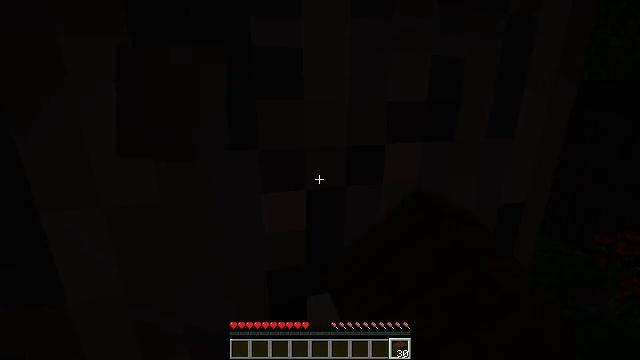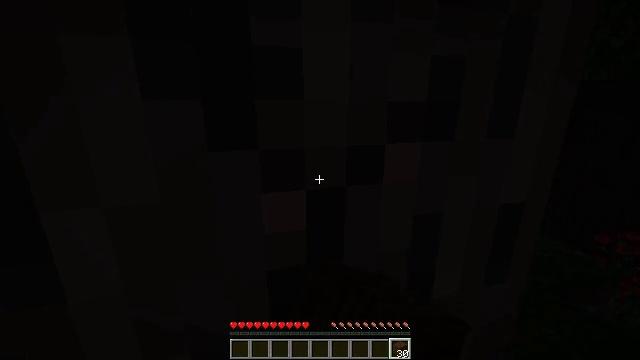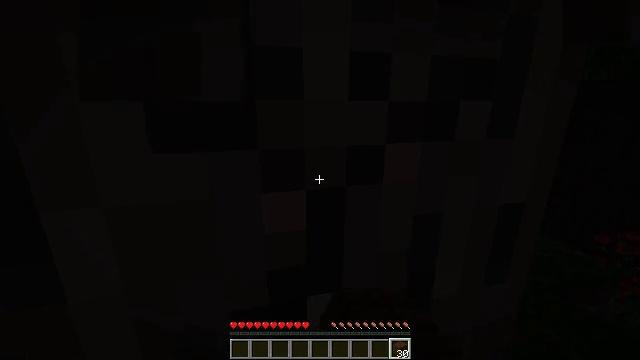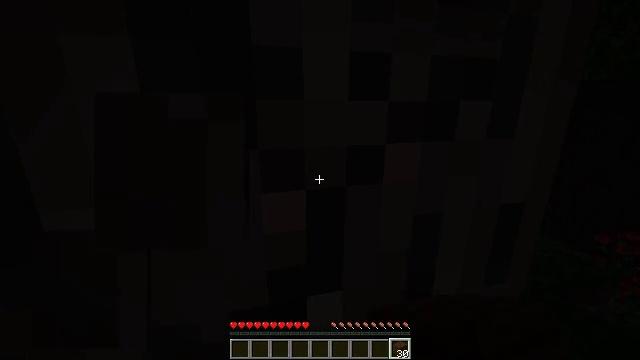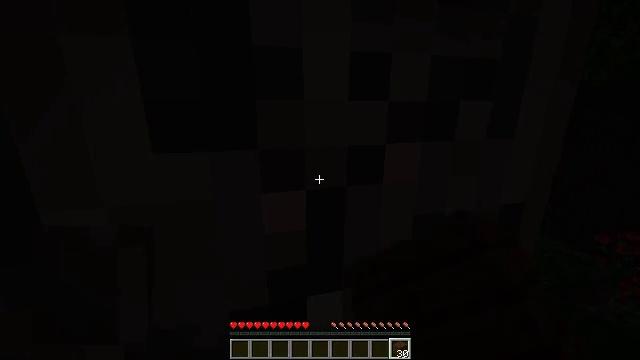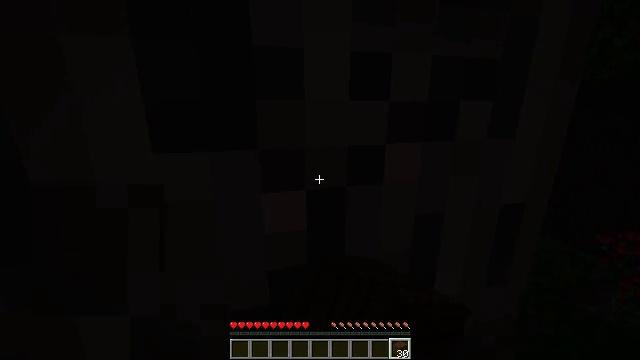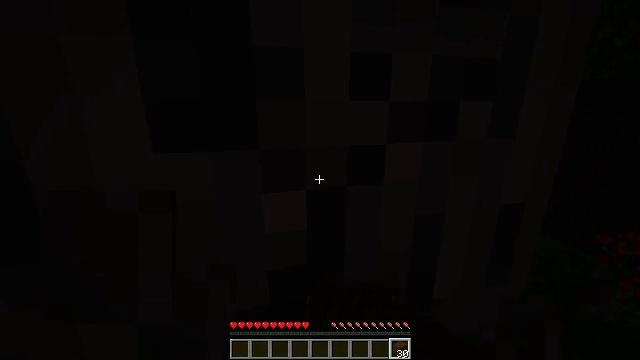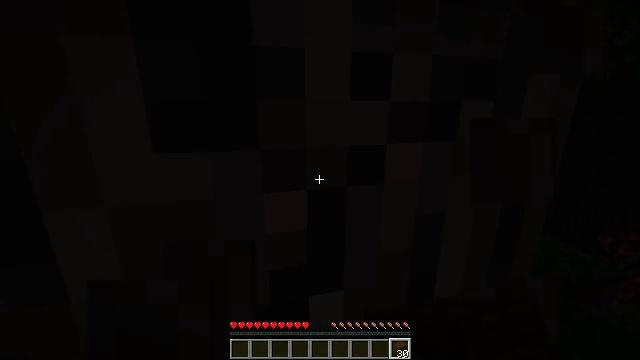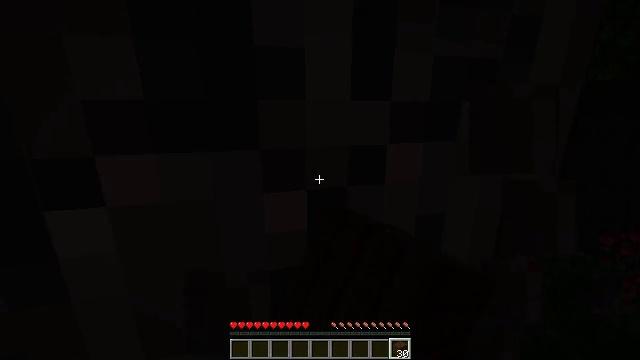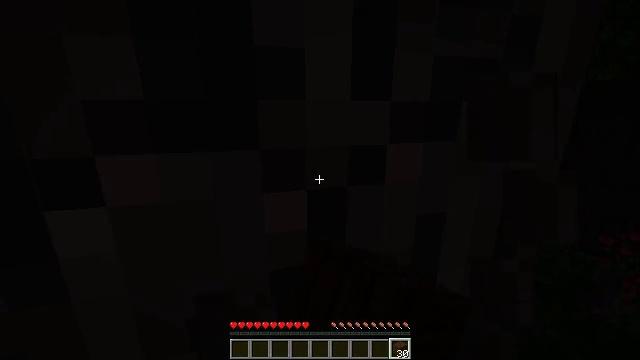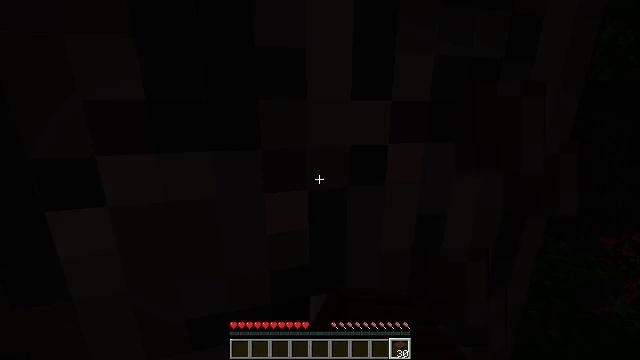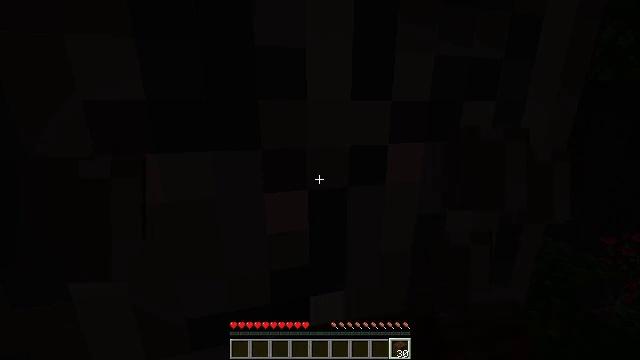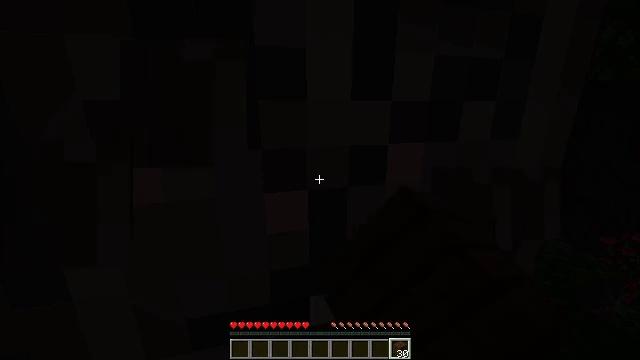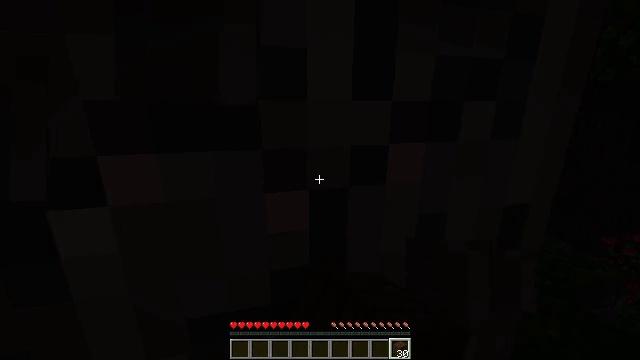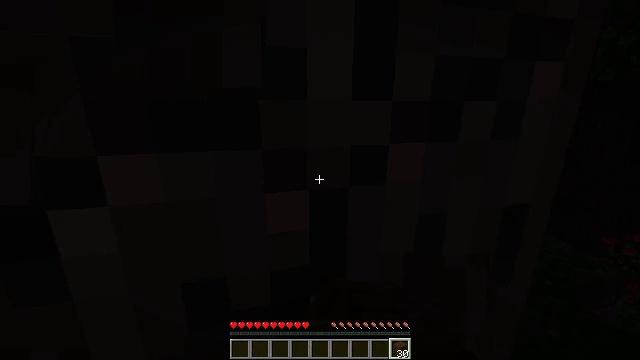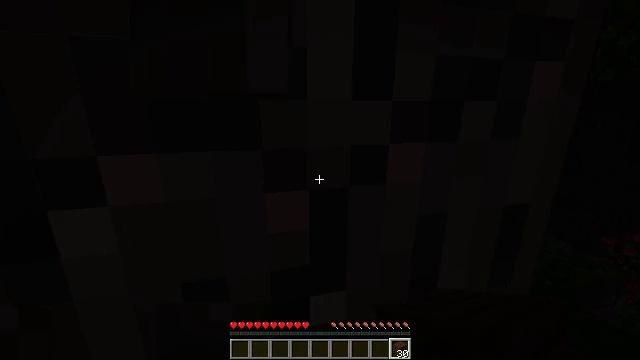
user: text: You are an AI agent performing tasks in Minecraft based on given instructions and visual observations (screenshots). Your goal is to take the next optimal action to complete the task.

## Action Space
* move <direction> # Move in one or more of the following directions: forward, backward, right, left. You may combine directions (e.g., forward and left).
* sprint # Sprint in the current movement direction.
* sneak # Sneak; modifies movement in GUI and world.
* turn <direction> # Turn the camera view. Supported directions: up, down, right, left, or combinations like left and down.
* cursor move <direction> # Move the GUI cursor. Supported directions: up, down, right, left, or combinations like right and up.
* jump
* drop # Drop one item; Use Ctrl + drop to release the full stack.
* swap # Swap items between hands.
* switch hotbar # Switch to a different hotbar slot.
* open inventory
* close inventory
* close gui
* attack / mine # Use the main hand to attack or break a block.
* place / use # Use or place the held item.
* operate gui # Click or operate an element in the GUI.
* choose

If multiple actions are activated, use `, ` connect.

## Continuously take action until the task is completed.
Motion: motion action
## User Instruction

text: Cut down the tree and harvest oak logs.
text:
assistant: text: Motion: attack / mine
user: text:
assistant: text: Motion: attack / mine
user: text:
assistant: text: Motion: attack / mine
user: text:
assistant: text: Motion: attack / mine
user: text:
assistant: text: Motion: attack / mine
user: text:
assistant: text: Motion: attack / mine
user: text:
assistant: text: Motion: attack / mine
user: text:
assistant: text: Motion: attack / mine
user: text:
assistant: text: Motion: attack / mine
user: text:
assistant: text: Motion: attack / mine
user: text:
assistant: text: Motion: attack / mine
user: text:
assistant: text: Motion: attack / mine
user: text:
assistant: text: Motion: attack / mine
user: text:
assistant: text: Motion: attack / mine
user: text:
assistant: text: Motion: attack / mine
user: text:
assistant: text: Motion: attack / mine
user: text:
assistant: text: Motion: attack / mine
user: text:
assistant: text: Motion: attack / mine
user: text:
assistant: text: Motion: attack / mine
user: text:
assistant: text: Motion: attack / mine
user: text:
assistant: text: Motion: attack / mine
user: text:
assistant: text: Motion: attack / mine
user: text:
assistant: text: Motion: attack / mine
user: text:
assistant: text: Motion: attack / mine
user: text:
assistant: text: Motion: attack / mine
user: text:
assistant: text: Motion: attack / mine
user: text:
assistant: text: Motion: attack / mine
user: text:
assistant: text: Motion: attack / mine
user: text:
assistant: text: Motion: attack / mine
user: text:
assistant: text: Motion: attack / mine